Interaction volume radius: 10 \u00c5
Interaction volume height: 15 \u00c5
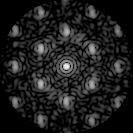
Disorder parameter: 0.4304